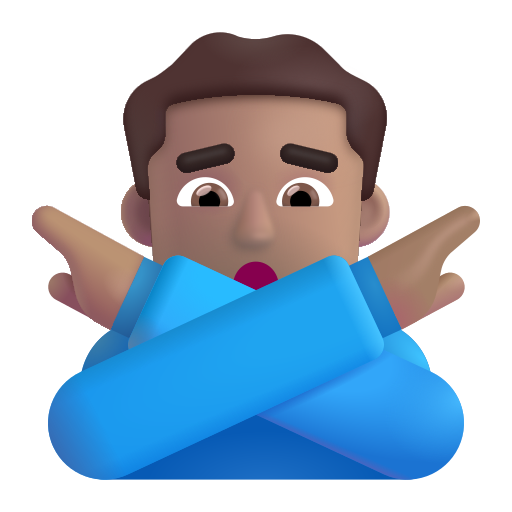
man gesturing no color